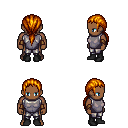
a pixel art fantasy rpg character, male body template, human, dark skin, steel chest armor, metal pants, dark blonde ponytail hairstyle, leather bracers, black shoes, four views (front, back, left, right), 2x2 character sprite sheet, small pixel art, hard edges, no anti-aliasing